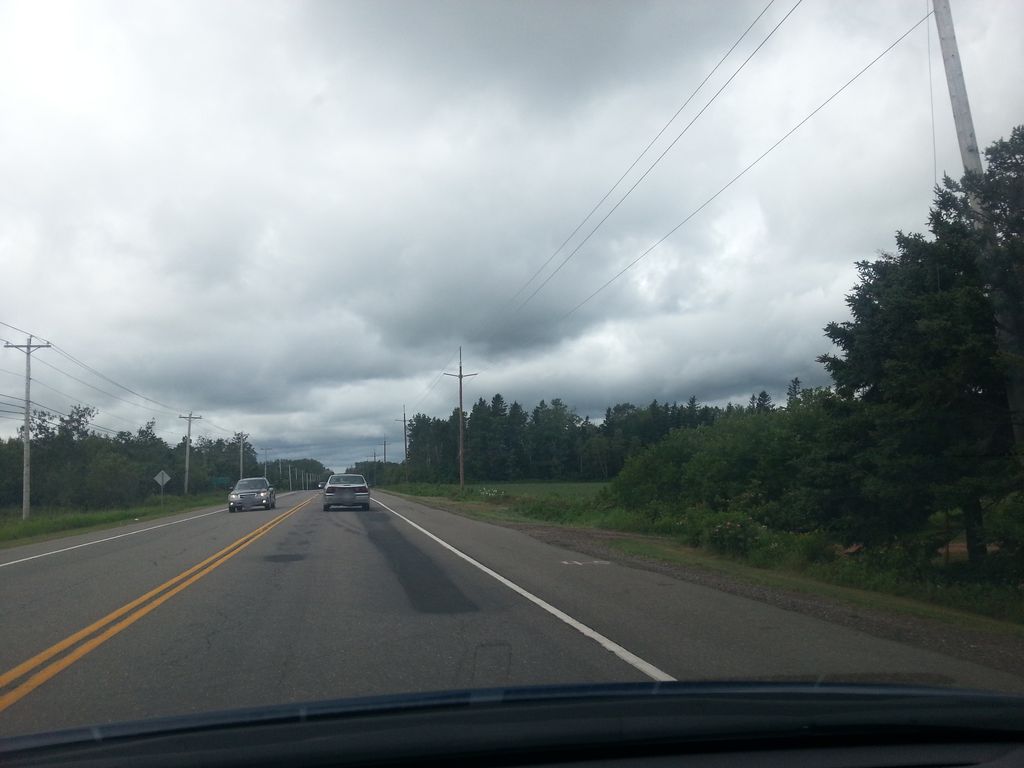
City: charlottetown